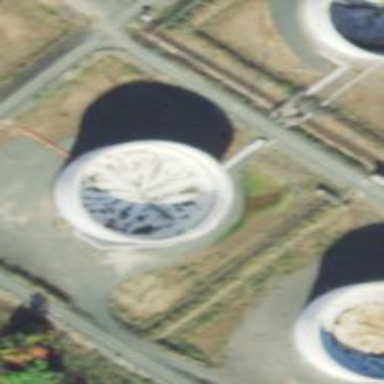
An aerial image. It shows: Building with storage tank.